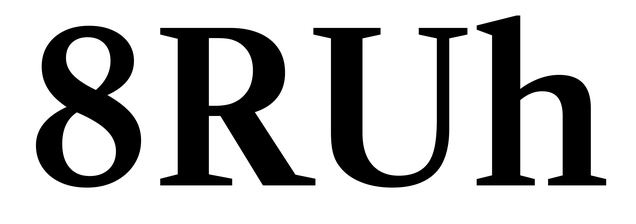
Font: LibreCaslonText_SemiBold